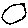
Label: circle